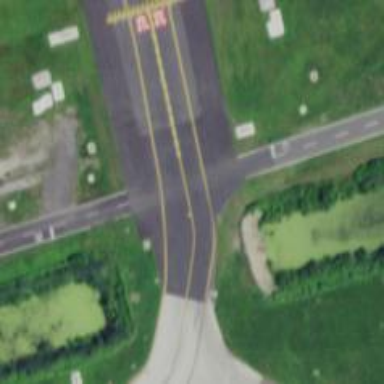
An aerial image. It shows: View of taxiway at the airport.